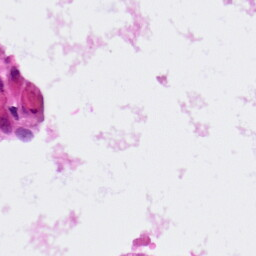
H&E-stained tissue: Lung